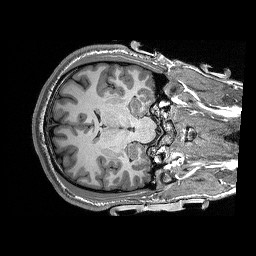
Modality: T1w
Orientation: axial